Question: I put Google Map inside a div, and made a slideToggle onto the div.
the Google Map doesn't display correctly.

Once the div expanded, it doesn't look right like the map below
Please check the code on <URL>
'''
<div class="click">
<div class="hide">
<div id="map" style="width:300px;height:140px;"></div>
</div>
</div>
'''
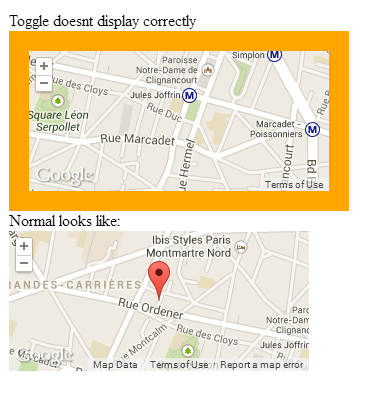
Answer: You could wait until the map is loaded by adding an event listener for 'idle'. This event will fire once the map is fully loaded and ready.
'''
google.maps.event.addListenerOnce(map, 'idle', function() {
$('.hide').hide();
});
'''
Here's the <URL>.
EDIT:
For anyone with a similar problem, <URL> with the map positioned offscreen so it remains hidden without using 'display:none'.